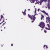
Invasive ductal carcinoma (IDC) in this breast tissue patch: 1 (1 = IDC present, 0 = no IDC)